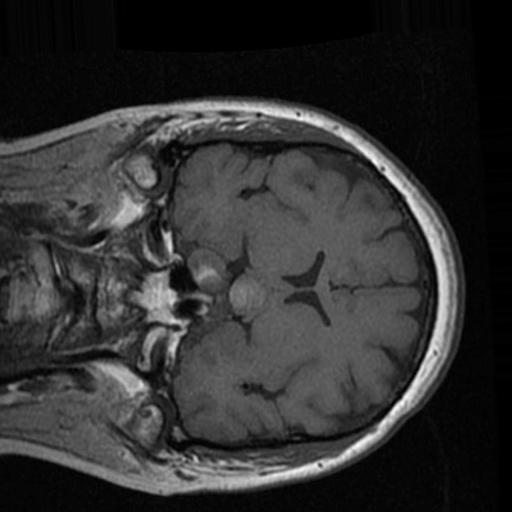
Label: brain_tumor